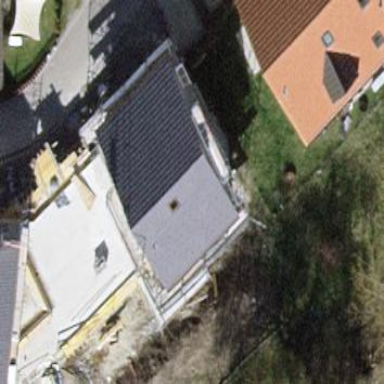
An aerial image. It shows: Detached building with gabled roof.